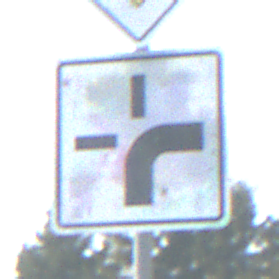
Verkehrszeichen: VerlaufVorfahrtsstrasse3
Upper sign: Vorfahrtsstrasse
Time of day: Midday
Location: Outdoor (Suburban)
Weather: PartlyCloudy
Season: NotSpecified
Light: Natural